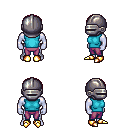
a pixel art fantasy rpg character, male body template, dark elf, purple skin, teal sleeveless shirt, magenta pants, pink plain hairstyle, metal helm, gold boots, four views (front, back, left, right), 2x2 character sprite sheet, small pixel art, hard edges, no anti-aliasing